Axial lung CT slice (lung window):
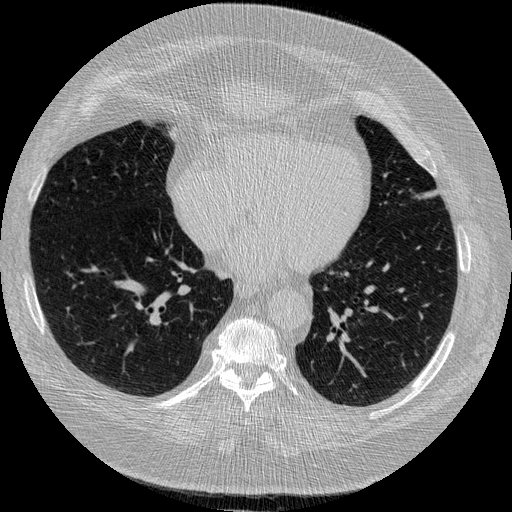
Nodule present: no